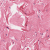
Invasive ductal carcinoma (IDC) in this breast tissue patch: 0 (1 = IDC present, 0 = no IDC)